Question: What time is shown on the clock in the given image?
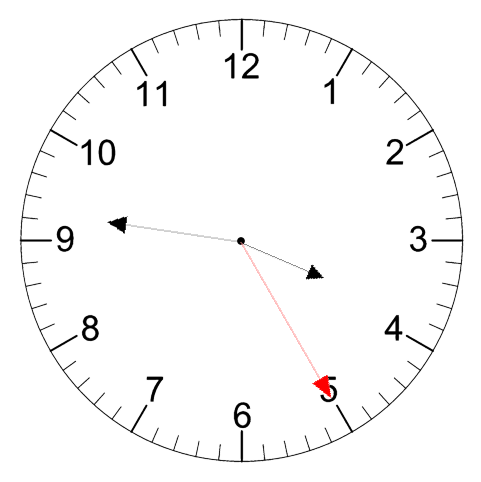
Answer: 03:46:25